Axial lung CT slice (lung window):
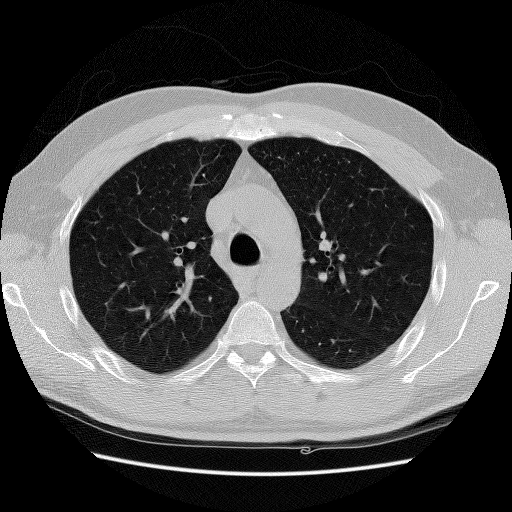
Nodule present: no